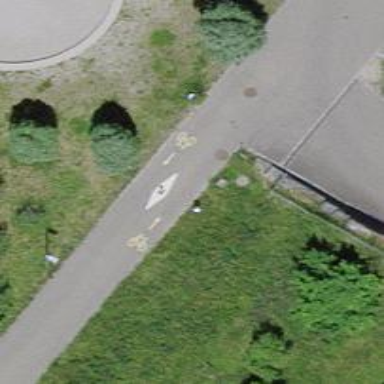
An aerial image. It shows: Bollard.